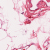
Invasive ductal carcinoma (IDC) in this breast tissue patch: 0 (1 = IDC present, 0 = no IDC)